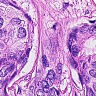
Metastatic tissue present: yes